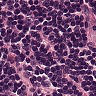
Metastatic tissue present: no